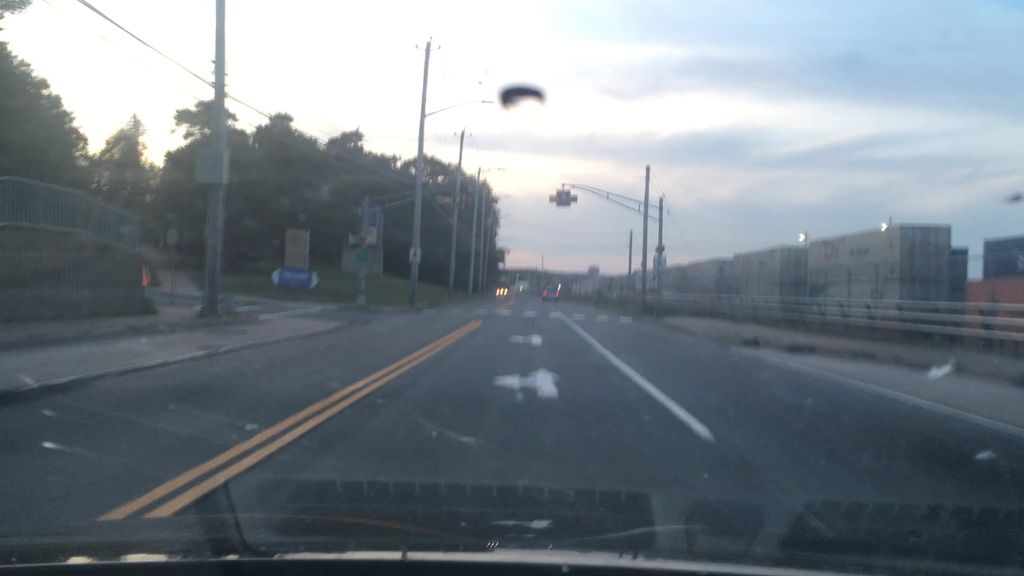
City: halifax